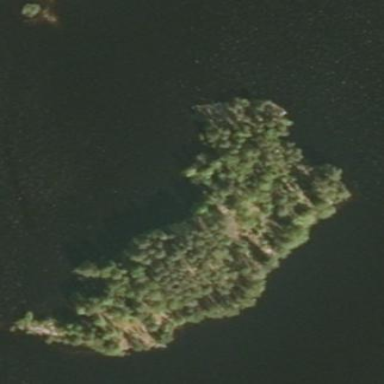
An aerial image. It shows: Island.